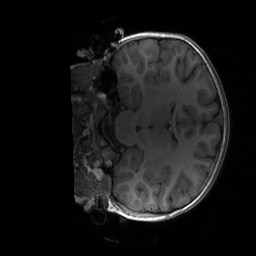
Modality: T1w
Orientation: coronal
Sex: female
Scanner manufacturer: siemens
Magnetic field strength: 3 T
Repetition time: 1.9 s
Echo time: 0.00243 s